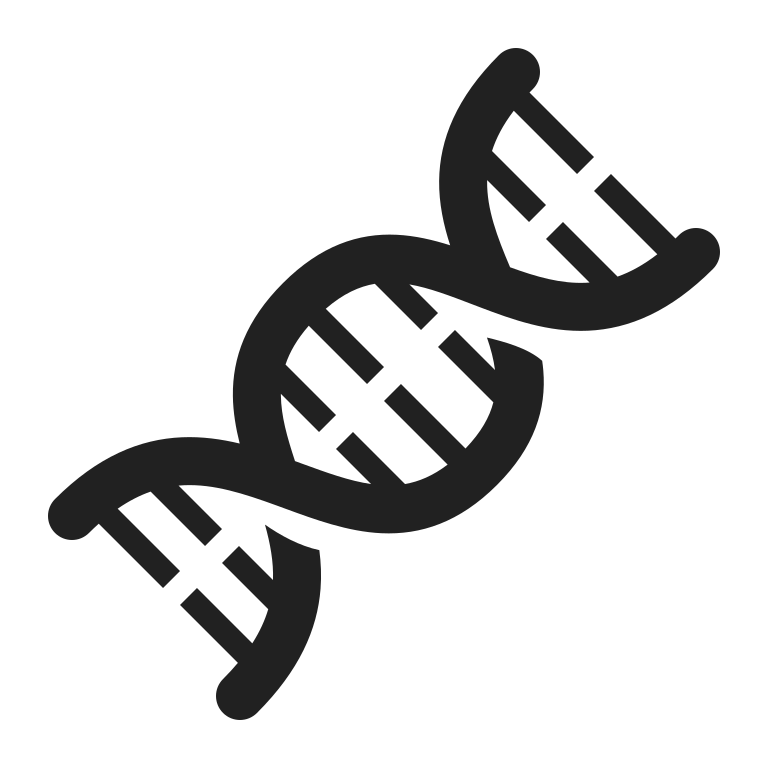
dna high contrast